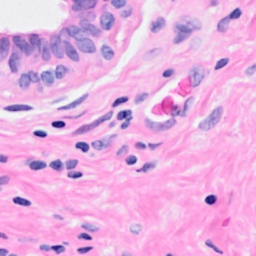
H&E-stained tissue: Breast